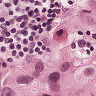
Metastatic tissue present: yes